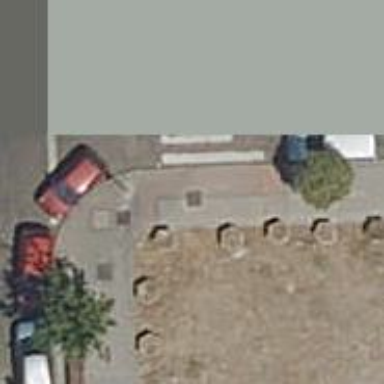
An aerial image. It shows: Barrier made of concrete blocks.